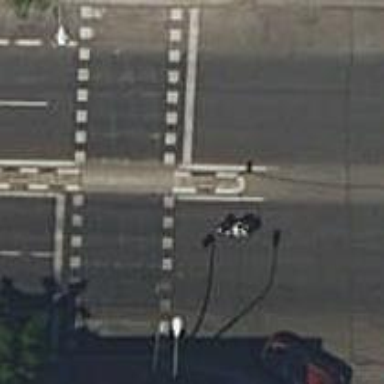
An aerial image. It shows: Asphalt footway with crossing controlled by traffic signals.